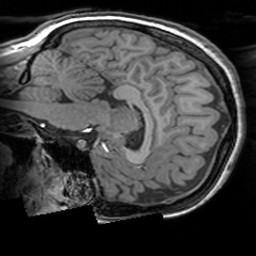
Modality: T1w
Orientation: sagittal
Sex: female
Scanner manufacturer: siemens
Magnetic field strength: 3 T
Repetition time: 1.63 s
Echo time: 0.00311 s